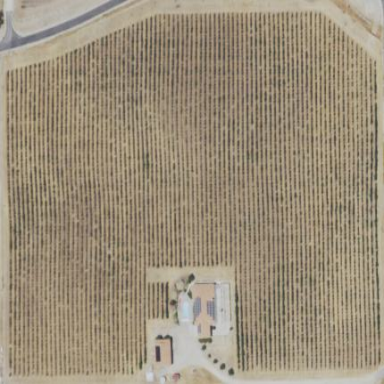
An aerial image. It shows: Vineyard with grape crops.